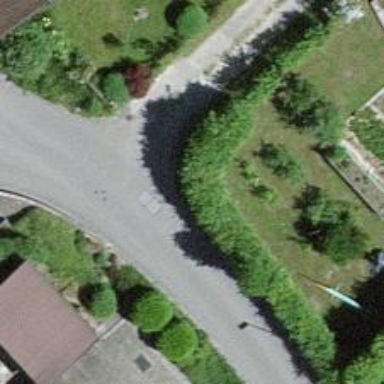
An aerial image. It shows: Hedge barrier.